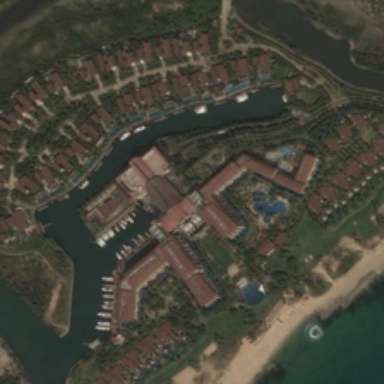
Many red buildings and green trees are in a resort near a piece of water .